Question: I am new to hibernate and i am having trouble with specifying the location of the mapping file in hibernate.cfg.xml file.
I have created an Event object in org.hibernate.tutorial.chapter1.domain.Event.java package with its corresponding Event.hbm.xml file in the same location.
I am trying to specify the location in the hibernate.cfg.xml mapping tag but I am getting an InvalidMappingException ().
I have added to the post: the exception, the mapping from the mapping file and the project file structure.
any advice would be great.
> 484 [main] ERROR
org.hibernate.util.xml.ErrorLogger -
Error parsing XML (1) : cvc-elt.1:
Cannot find the declaration of element
'hibernate-mapping'. 495 [main] ERROR
org.hibernate.util.xml.ErrorLogger -
Error parsing XML (2) : cvc-elt.1:
Cannot find the declaration of element
'hibernate-mapping'. Initial
SessionFactory creation
failed.org.hibernate.InvalidMappingException:
Unable to read XML
'''
<!-- Names the annotated entity class -->
<mapping resource="org/hibernate/tutorial/chapter1/domain/Event.hbm.xml"/>
'''

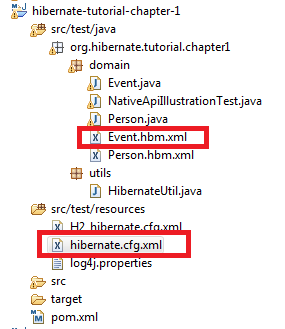
Answer: Make sure you have a DOCTYPE in your Event.hbm.xml at the top of the XML content <URL>:
'''
<?xml version="1.0"?>
<!DOCTYPE hibernate-mapping PUBLIC
"-//Hibernate/Hibernate Mapping DTD 3.0//EN"
"http://www.hibernate.org/dtd/hibernate-mapping-3.0.dtd">
<hibernate-mapping package="org.hibernate.tutorial.domain">
[...]
</hibernate-mapping>
'''